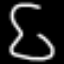
Label: hourglass